Question: I am trying simulate a simple pendulum using SDL library. I need to update the screen with new iterated values and to remove already existing image on the screen. How would I do that?

My code is as follows
'''
const double g = 9.81, l = 200.0, h = 0.5, u0 = 0, theta0 = 3.1415/3;
const int xoffset = 350, yoffset = 300, r = 10;
//simplified equations 1
double thetadot(double u)
{
return u;
}
//simplified equations 2
double udot(double theta)
{
return (-g / l) * sin(theta);
}
int main(int argc, char *argv[])
{
double theta, thetanext, u, unext, ku1, ku2, ku3, ku4, kt1, kt2, kt3, kt4;
if (SDL_Init(SDL_INIT_VIDEO) != 0)
return 1;
atexit(SDL_Quit);
SDL_Surface *screen = SDL_SetVideoMode(width, height, 0, SDL_DOUBLEBUF);
if (screen == NULL)
return 2;
//putting inital values to the function
u = u0;
theta = theta0;
while(true)
{
SDL_Event event;
while(SDL_PollEvent(&event))
{
if(event.type == SDL_QUIT)
return 0;
}
double x = xoffset + l * sin(theta);
double y = yoffset + l * cos(theta);
SDL_LockSurface(screen);
//string hanging position
draw_circle(screen, xoffset, yoffset, 10, 0x0000ff00);
fill_circle(screen, xoffset, yoffset, 10, 0x0000ff00);
//draw string
draw_line(screen, xoffset, yoffset, x, y, 0xff3366ff);
//draw bob's current position
fill_circle(screen, (int)x, (int)y, r, 0xff004400);
draw_circle(screen, (int)x, (int)y, r, 0xff3366ff);
SDL_Delay(150);
SDL_Flip(screen);
//Numerical integration of equation 1
kt1 = thetadot(u);
kt2 = thetadot(u + 0.5 * h * kt1);
kt3 = thetadot(u + 0.5 * h * kt2);
kt4 = thetadot(u + h * kt3);
thetanext = theta + (h / 6) * (kt1 + 2 * kt2 + 2 * kt3 + kt4);
//Numerical integration of equation 2
ku1 = udot(theta);
ku2 = udot(theta + 0.5 * h * ku1);
ku3 = udot(theta + 0.5 * h * ku2);
ku4 = udot(theta + h * ku3);
unext = u + (h / 6) * (ku1 + 2 * ku2 + 2 * ku3 + ku4);
//updating values
u = unext;
theta = thetanext;
}
return 0;
}
'''
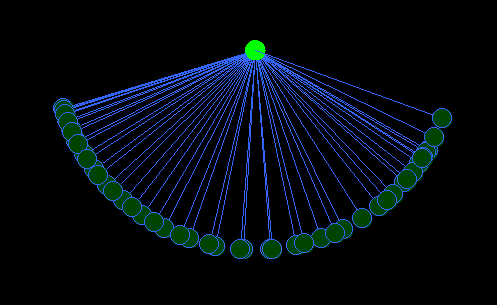
Answer: You could try clearing the screen using <URL> prior to drawing on it each frame:
'''
int SDL_FillRect(SDL_Surface *dst, SDL_Rect *dstrect, Uint32 color);
'''
E.g. you could pass it the params 'SDL_FillRect(screen, NULL, 0x000000)' to clear the whole screen black.